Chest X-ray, AP view. Patient: 59 years old, sex M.
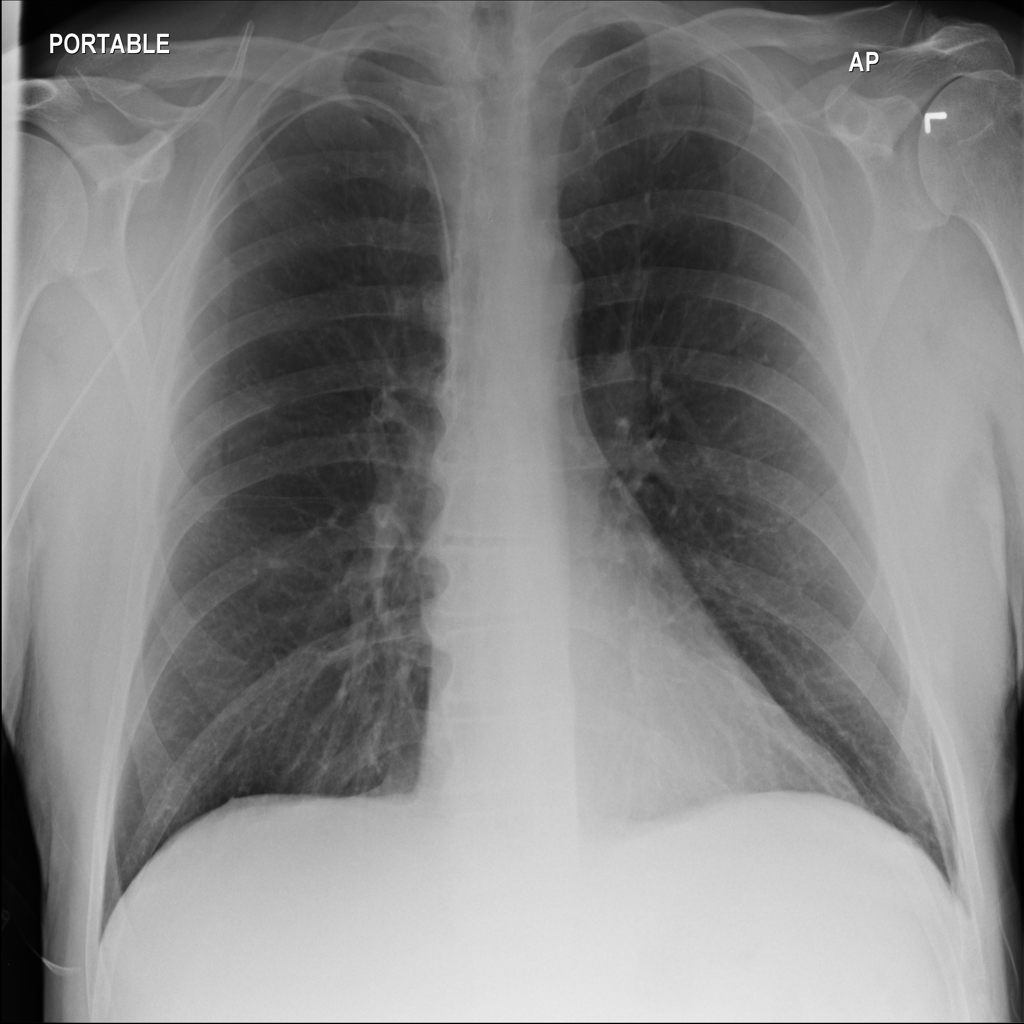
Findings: No Finding